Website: home-depot
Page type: billing-address
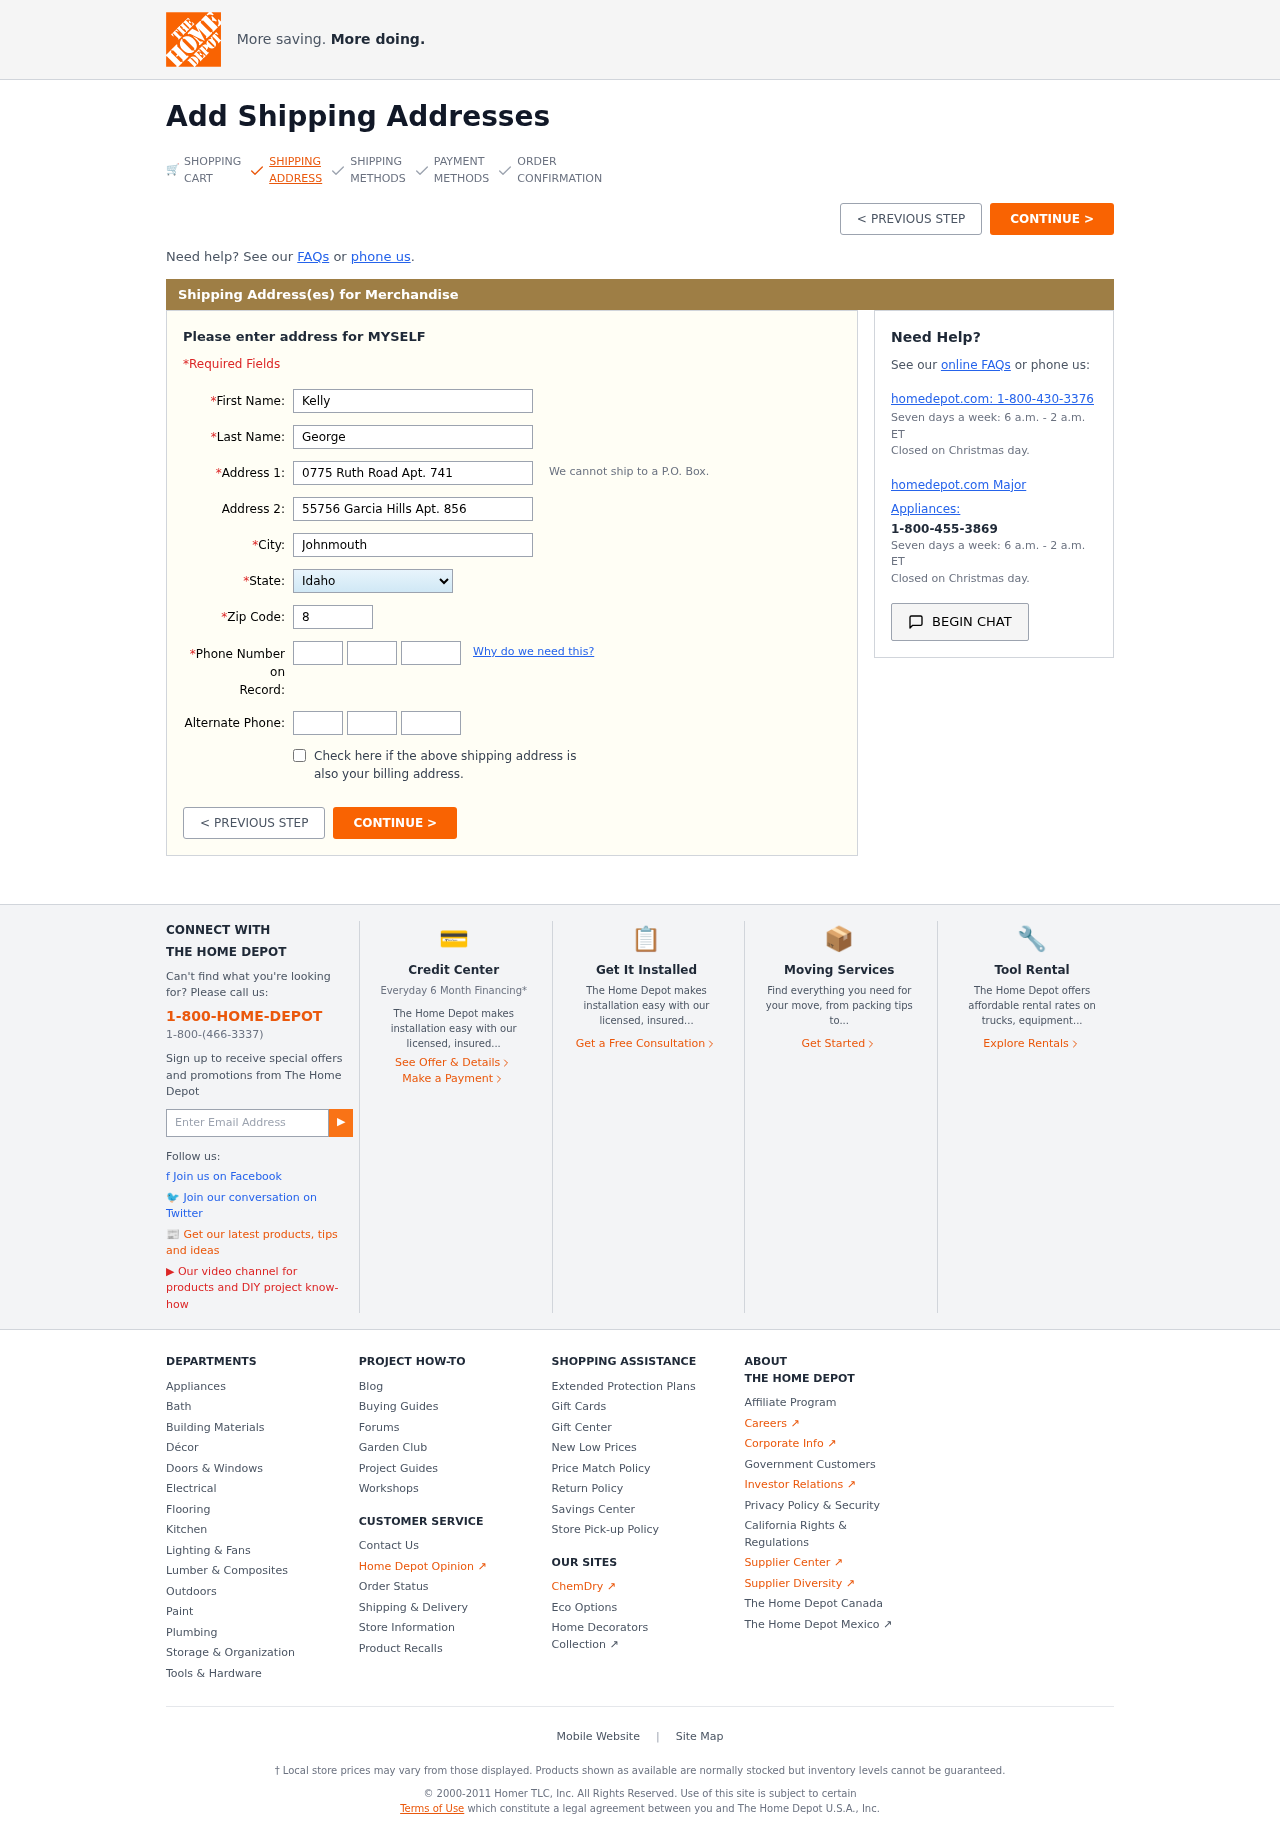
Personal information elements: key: PII_STATE
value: Idaho
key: PII_FIRSTNAME
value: Kelly
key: PII_LASTNAME
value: George
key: PII_STREET
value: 0775 Ruth Road Apt. 741
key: PII_STREET2
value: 55756 Garcia Hills Apt. 856
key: PII_CITY
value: Johnmouth
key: PII_POSTCODE
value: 85968
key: PII_PHONE_AREA
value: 830
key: PII_PHONE_PREFIX
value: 702
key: PII_PHONE_LINE
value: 8661